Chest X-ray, PA view. Patient: 67 years old, sex F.
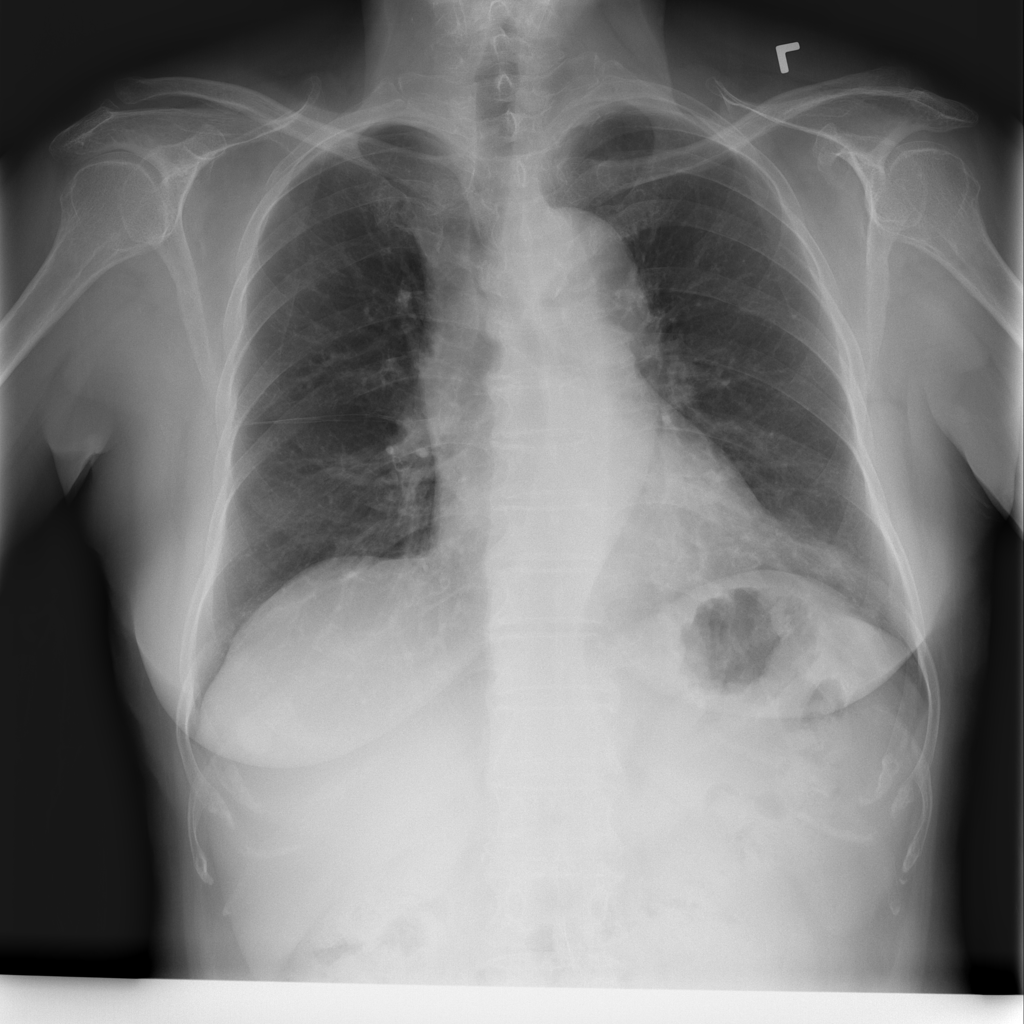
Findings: No Finding